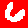
Digit: 6